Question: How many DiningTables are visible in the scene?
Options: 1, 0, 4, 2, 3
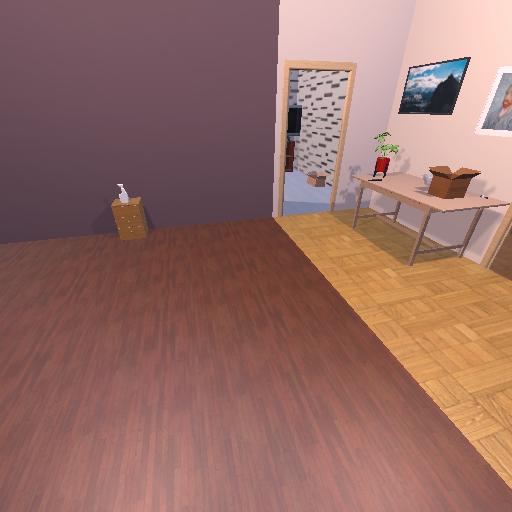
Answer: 1